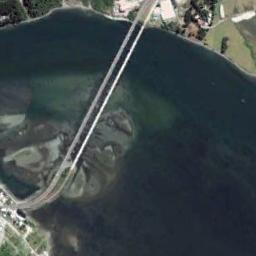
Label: bridge